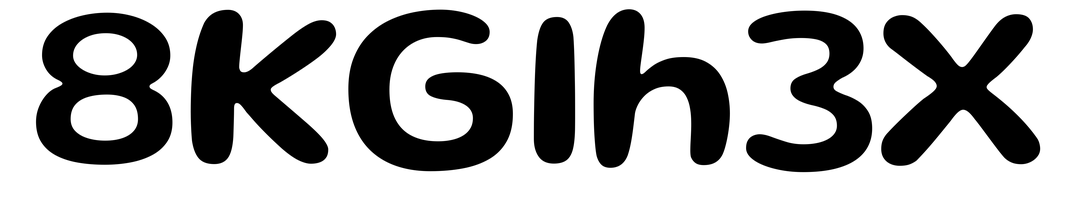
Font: Gluten_Medium